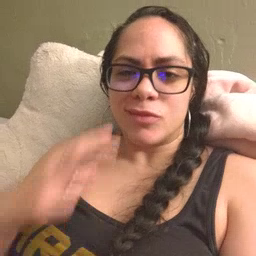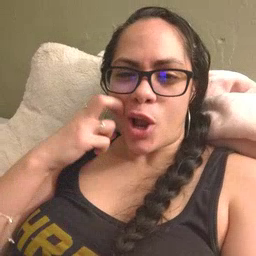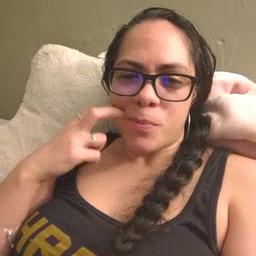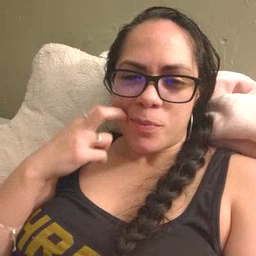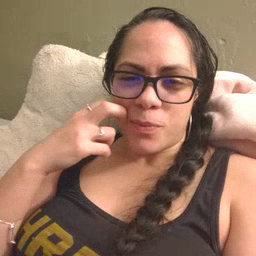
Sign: gum